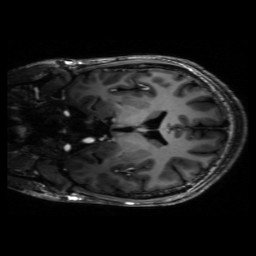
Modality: T1w
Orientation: coronal
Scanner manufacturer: siemens
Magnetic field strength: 6.98 T
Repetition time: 2.3 s
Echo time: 0.00273 s